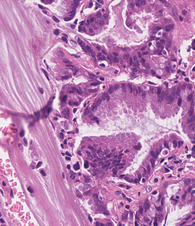
Tumor epithelial tissue: yes
Tumor-associated stroma tissue: yes
Normal tissue: no